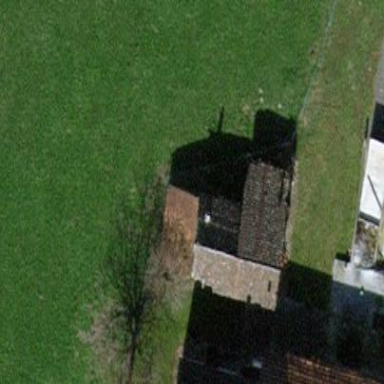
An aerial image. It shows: Shed.